Question: I have two matrices for several triangles:
'''
x =
2.0000 5.0000 10.0000
8.0000 10.0000 12.0000
12.0000 24.0000 26.0000
22.0000 25.0000 28.0000
23.0000 26.0000 25.0000
23.5000 27.0000 27.5000
20.0000 23.0000 27.0000
21.0000 24.0000 27.0000
24.0000 25.0000 27.0000
24.0000 26.0000 27.0000
24.0000 28.0000 29.0000
19.0000 22.0000 25.0000
18.0000 21.0000 23.0000
y =
0 1.0000 0
0 0.8000 0
0 0.6000 0
0 0.8000 0
0 0.8000 0
0 0.8000 0
0 1.0000 0
0 1.0000 0
0 1.0000 0
0 1.0000 0
0 1.0000 0
0 1.0000 0
0 1.0000 0
'''
one line is one triangle. Columns are x and y positions of each point of the triangles.
So, I plot all these triangles and I need to sum the cumulative area under the curve of the triangles.
I try to use the 'area' function, but I couldn't find how to sum their areas.
EDIT: I need to plot the sum of the areas on a red line in the same graphics. So I don't want a number like 20 cm2... I would like something like that:

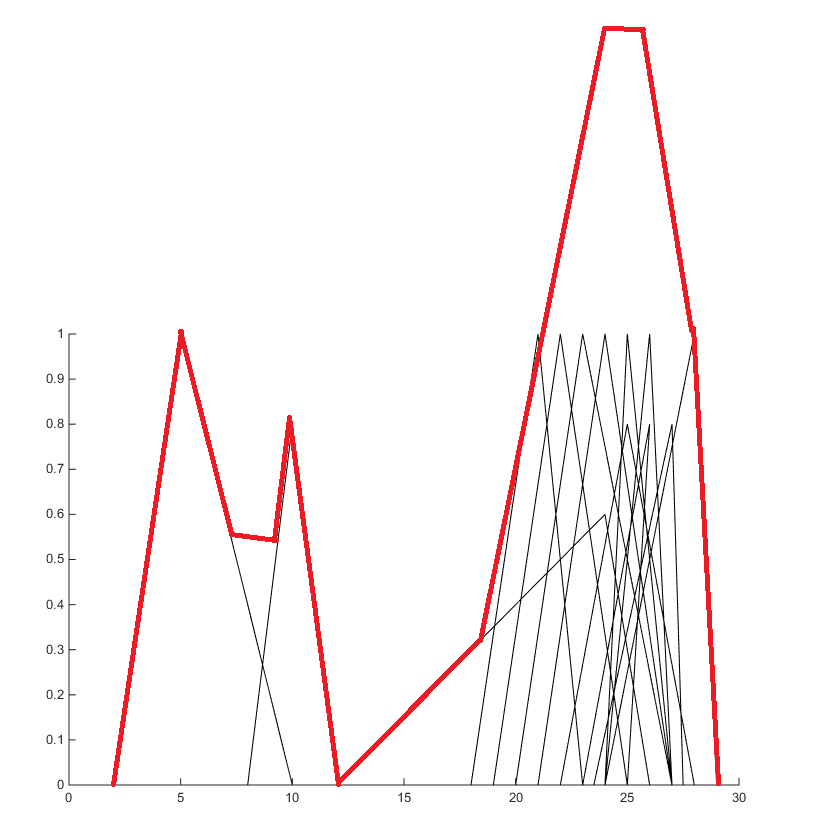
Answer: I suggest that you interpolate to create all your individual triangles and then add the results. First you will need to augment your 'x' and 'y' matrices with the beginning (the origin) and end points like so:
'''
m = 30; %// This is your max point, maybe set it using max(x(:))?
X = [zeros(size(x,1),1), x, ones(size(x,1),1)*m];
Y = [zeros(size(y,1),1), y, zeros(size(y,1),1)];
'''
then perform all the interpolations (I'll sum as I go):
'''
xi = 0:0.1:m;
A = zeros(1,size(xi,2)); %// initialization
for row = 1:size(x,1)
A = A + interp1(X(row,:), Y(row,:), xi);
end
'''
and finally plot:
'''
plot(x,y,'k')
hold on
plot(xi,A,'r','linewidth',2)
'''
using your example data this gives: